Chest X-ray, PA view. Patient: 21 years old, sex F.
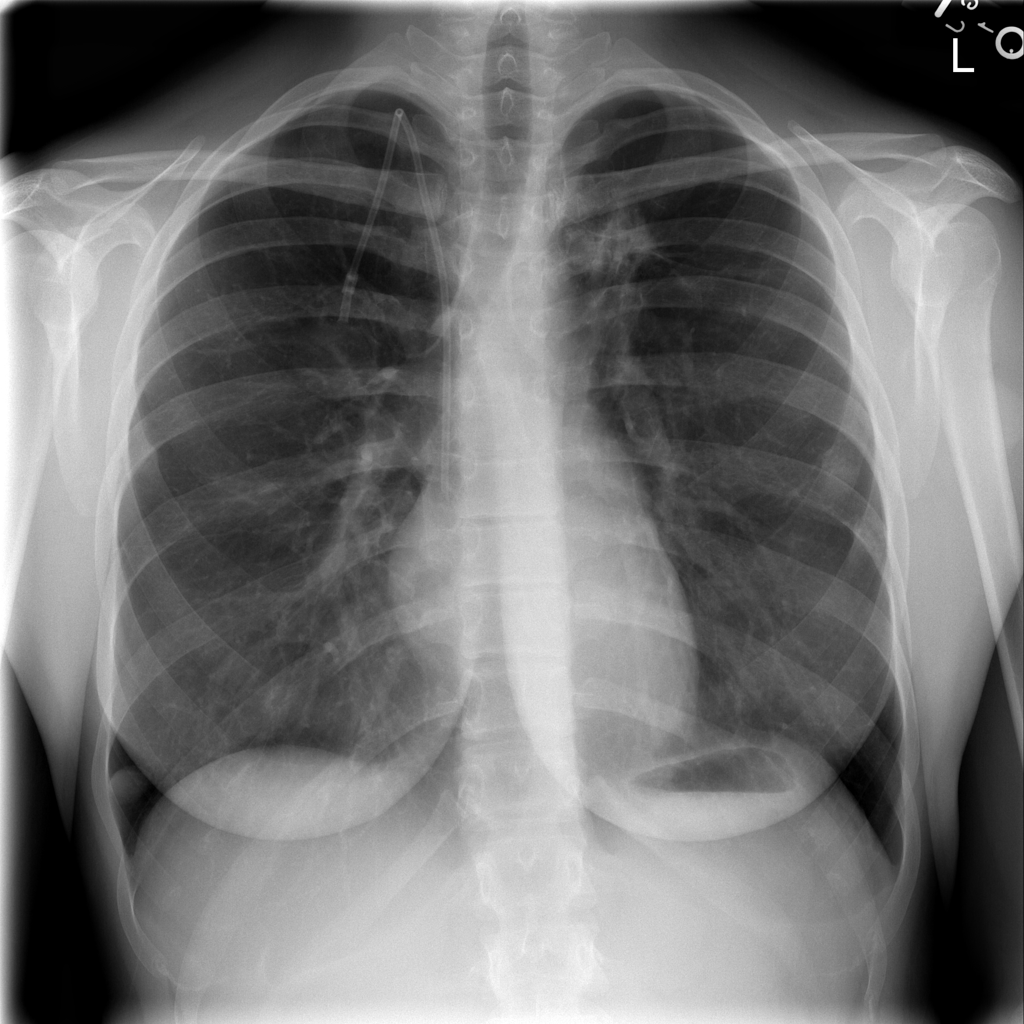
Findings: Fibrosis, Mass, Nodule